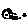
Label: moon